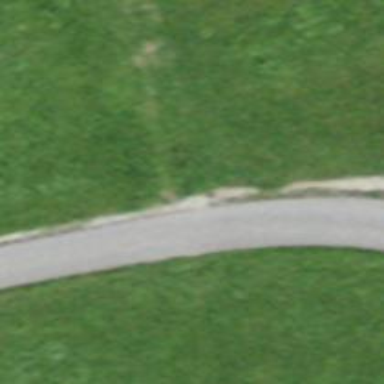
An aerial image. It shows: Paved track with grade 1 surface.